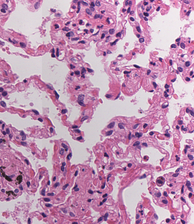
Tumor epithelial tissue: no
Tumor-associated stroma tissue: no
Normal tissue: yes